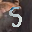
Label: 5